Current action and preconditions to check: trajectory_clear

Your task: For each precondition in the list above, predict whether it will hold at this action.

Consider the current scene as observed from the mobile robot's camera, and analyze the predicted future states of all dynamic agents (e.g., people, animals, vehicles, or any moving entities) within the NEXT SECOND.

IMPORTANT: Only answer "very likely" if you are absolutely certain—based on strong, clear evidence—that a dynamic agent will violate the precondition in the predicted future state. Do NOT answer "very likely" for unlikely, ambiguous, or low-probability risks.

Ask yourself for each precondition: Is there a high probability, with clear and convincing evidence, that the predicted future states of any dynamic agent will interfere with the predicted future state of the currently executing action within the NEXT SECOND, causing that precondition to fail?

Assess the risk level based on these predictions. Use "likely" or "very likely" if motions create a clear risk of interference.

Use "neutral" or "improbable" if agents are nearby but their predicted paths are clearly diverging or non-conflicting.

Failure Risk Categories: "very improbable", "improbable", "neutral", "likely", "very likely"

Answer Format: Output ONLY the probability_of_failure value from these categories: "very improbable", "improbable", "neutral", "likely", "very likely"

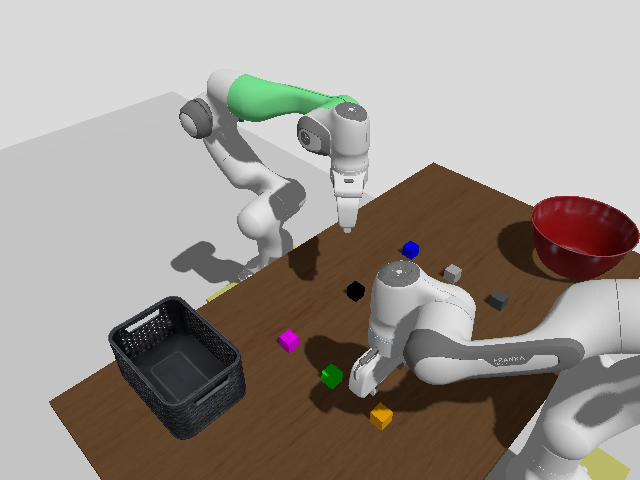

Answer: very improbable